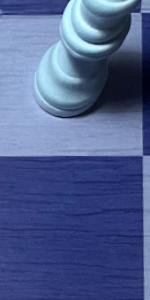
Label: Empty